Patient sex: F
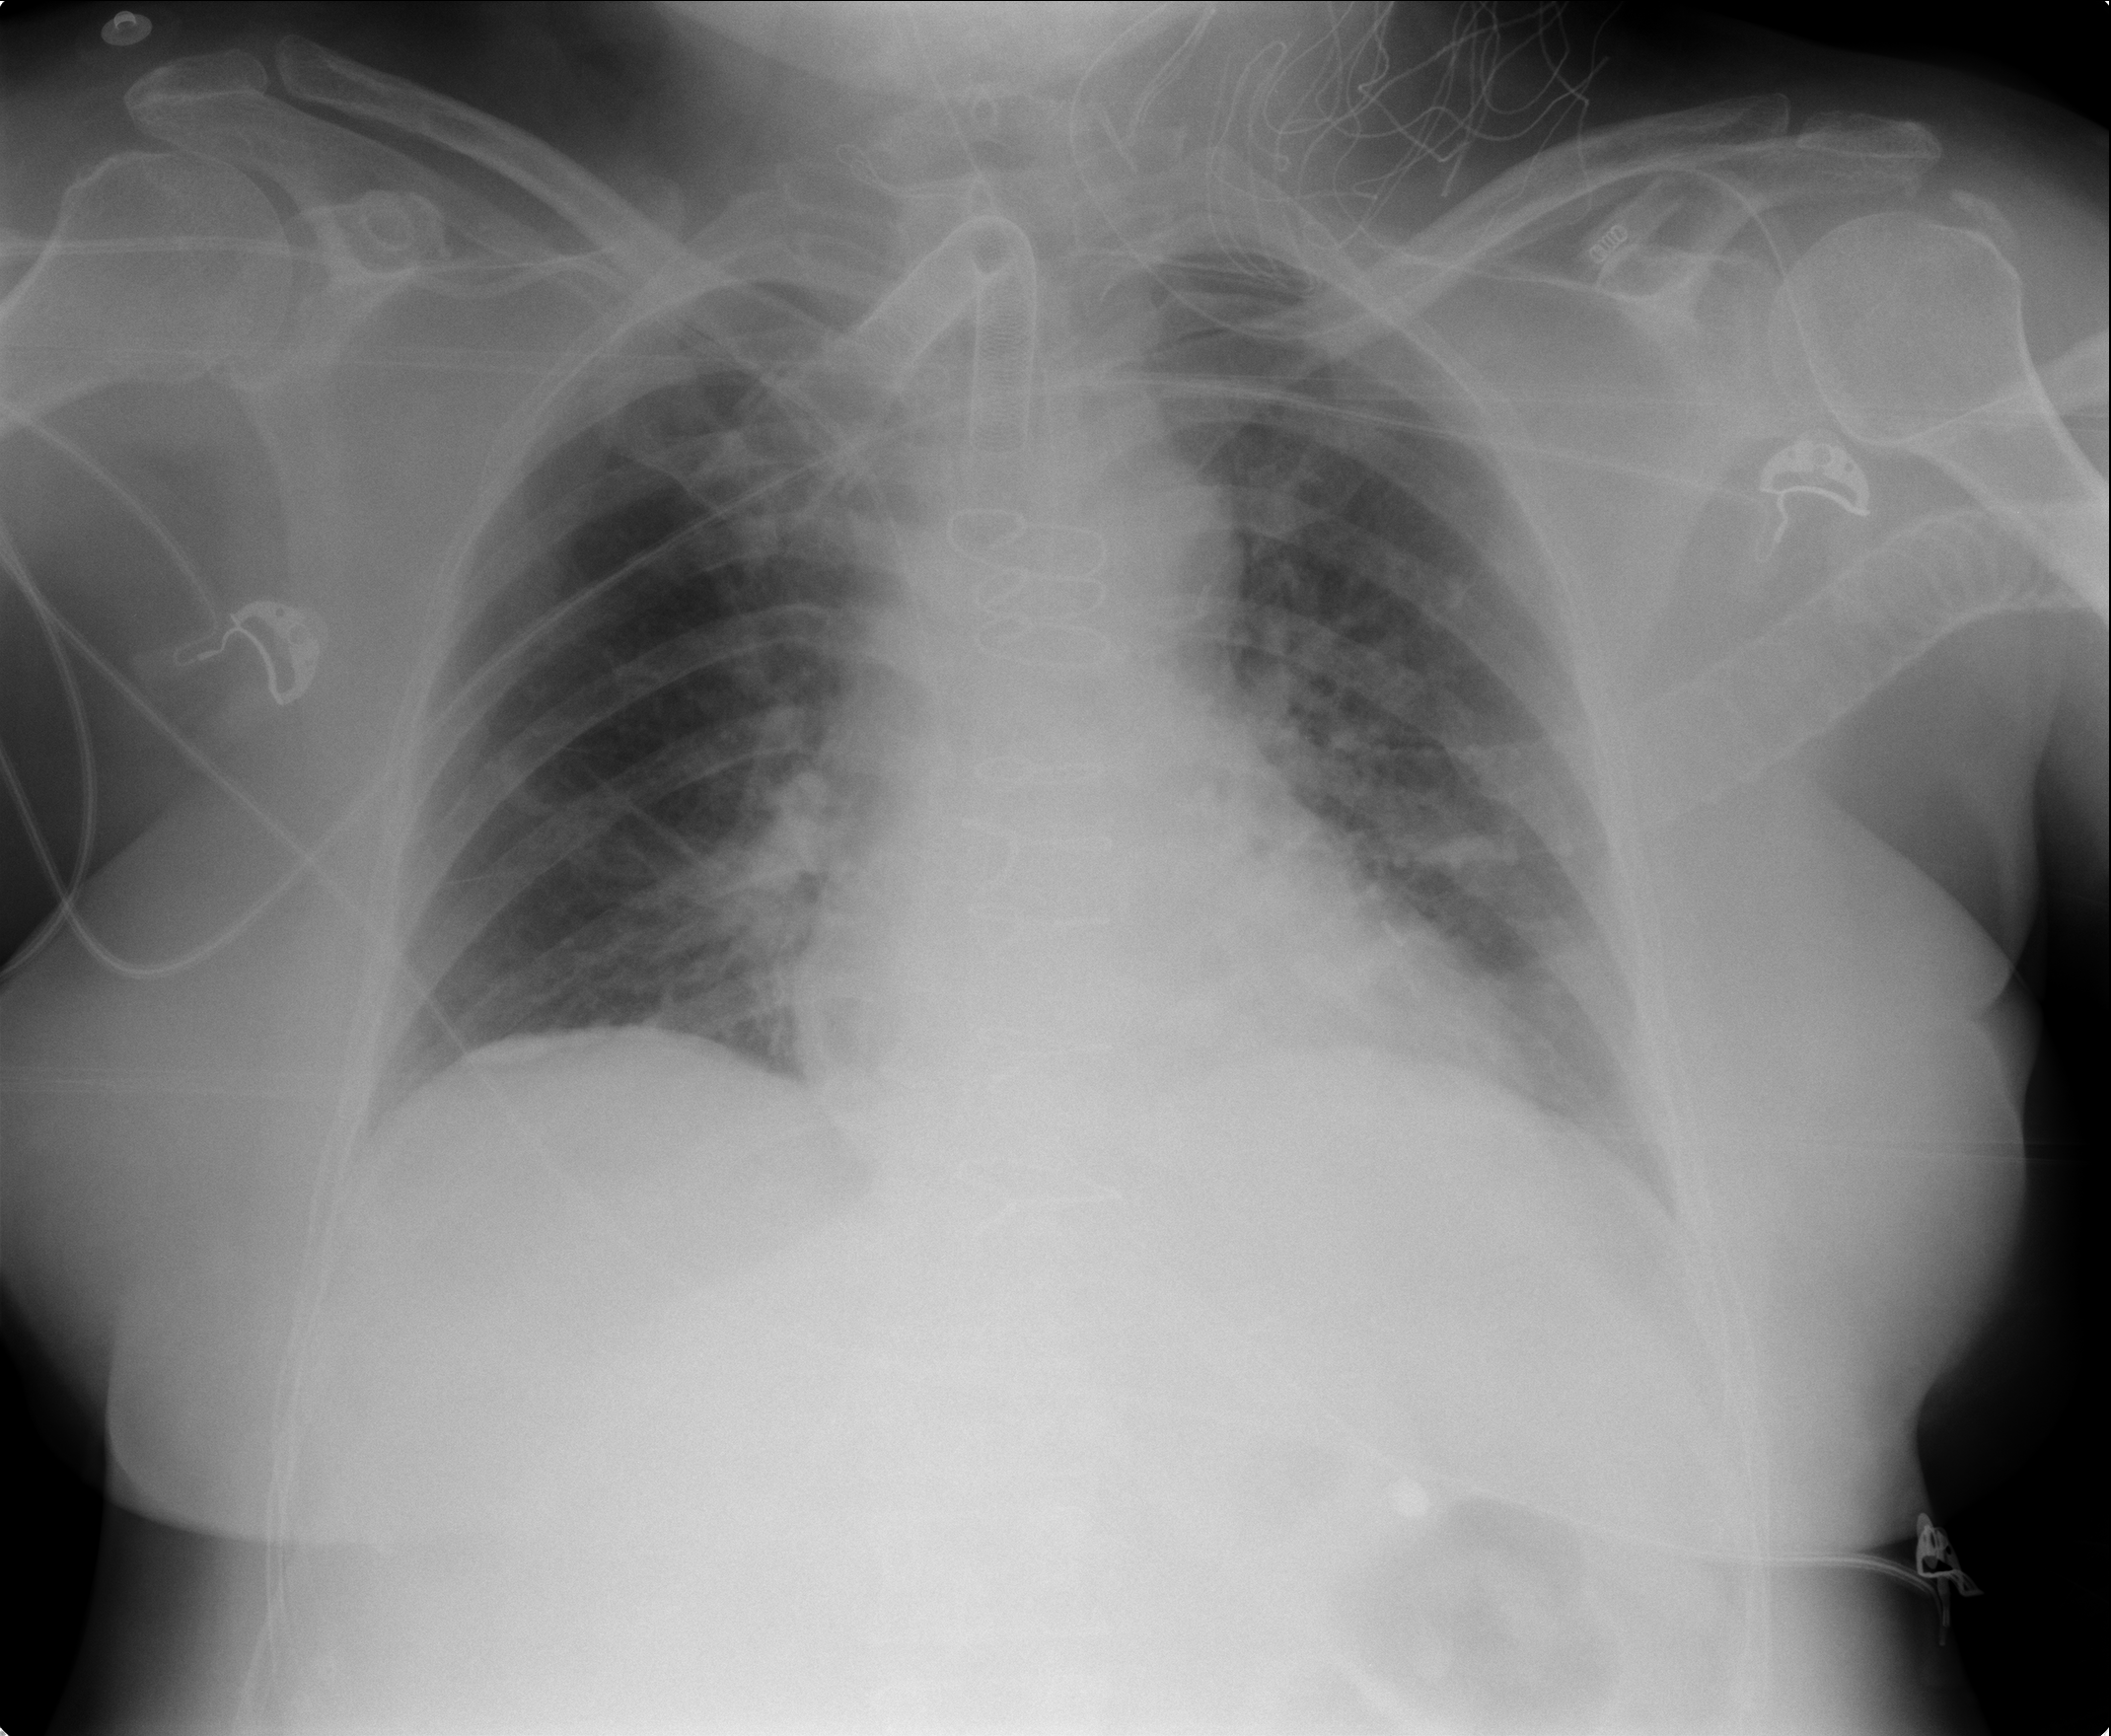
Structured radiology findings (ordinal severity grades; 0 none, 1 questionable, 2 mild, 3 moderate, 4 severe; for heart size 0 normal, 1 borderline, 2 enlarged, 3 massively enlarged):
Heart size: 0
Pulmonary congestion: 1
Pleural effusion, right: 0
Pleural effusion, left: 0
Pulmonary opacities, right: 0
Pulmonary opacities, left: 0
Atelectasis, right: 2
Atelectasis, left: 2